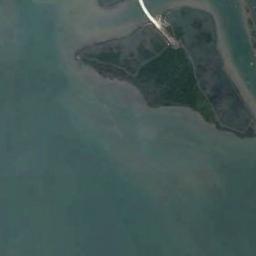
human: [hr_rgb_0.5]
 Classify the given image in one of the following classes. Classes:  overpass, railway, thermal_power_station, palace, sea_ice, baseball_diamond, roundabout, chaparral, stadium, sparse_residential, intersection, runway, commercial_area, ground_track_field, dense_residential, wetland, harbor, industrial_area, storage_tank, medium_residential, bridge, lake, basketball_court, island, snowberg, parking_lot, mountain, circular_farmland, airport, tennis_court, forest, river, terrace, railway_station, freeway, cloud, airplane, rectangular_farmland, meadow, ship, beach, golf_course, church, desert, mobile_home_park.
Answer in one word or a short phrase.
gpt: island